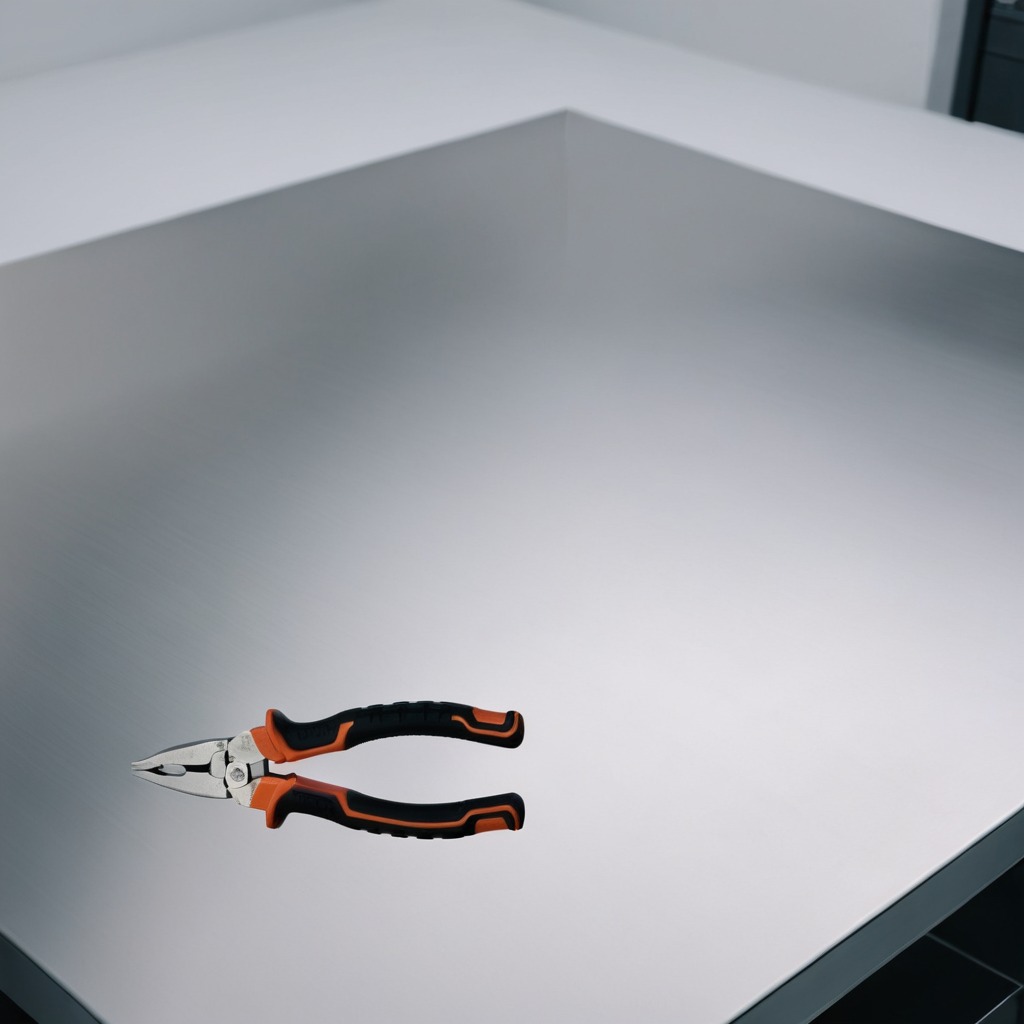
A plier lies on a stainless steel table in a high-end prototyping lab.